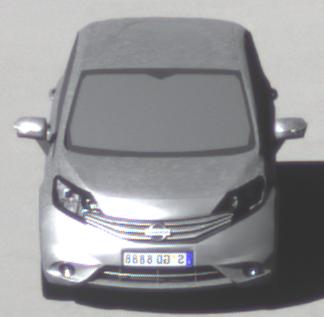
Make: Nissan
Model: Note 1.2
Detailed model: Note (E12) (10/13 - 12/16)
Model produced from: 2013/10
Model produced until: 2015/09
Doors: 5
Color: white
Road condition: dry road
Daytime: midday
Contrast: high contrast